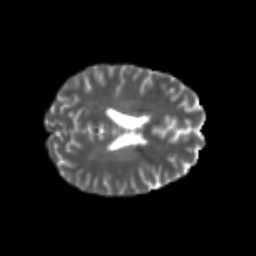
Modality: T2w
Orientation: axial
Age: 21
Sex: female
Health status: healthy
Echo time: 0.074 s